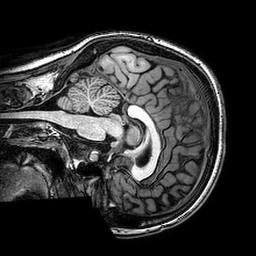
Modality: T1w
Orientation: sagittal
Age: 21
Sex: female
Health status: healthy
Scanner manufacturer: philips
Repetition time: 0.008203 s
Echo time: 0.00377 s